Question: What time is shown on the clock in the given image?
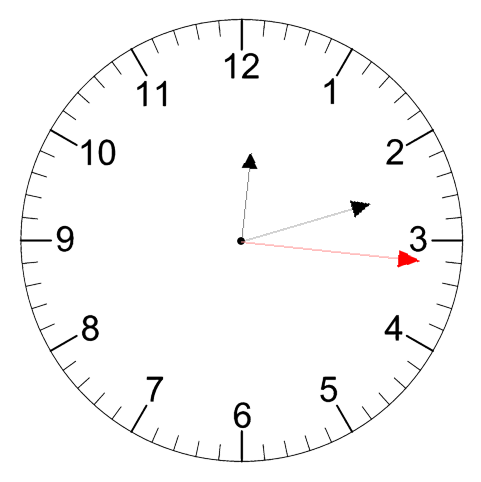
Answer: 12:12:16